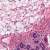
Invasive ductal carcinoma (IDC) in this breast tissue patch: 0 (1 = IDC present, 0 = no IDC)